Field crop: maize
Growth stage: 1
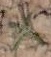
Species: atriplex